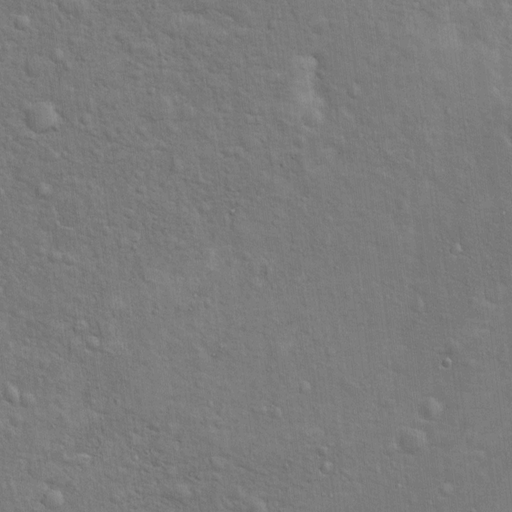
Classes present: Background